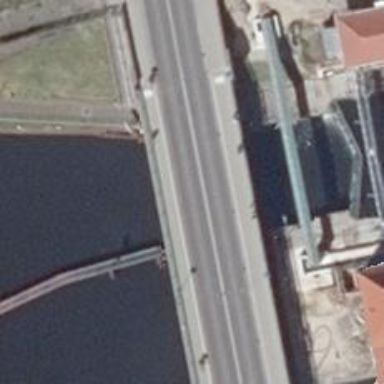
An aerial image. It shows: There is bridge in the image.